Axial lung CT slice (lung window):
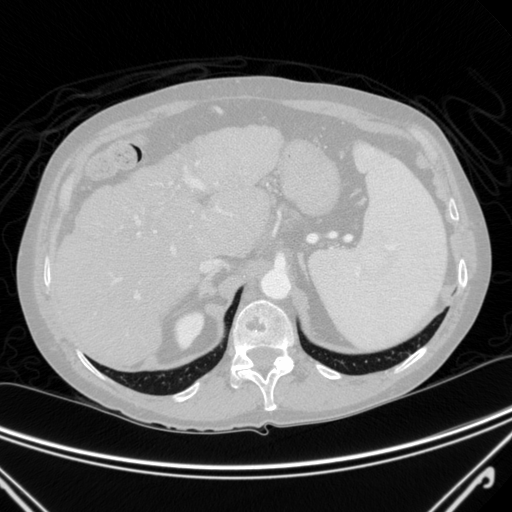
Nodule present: no